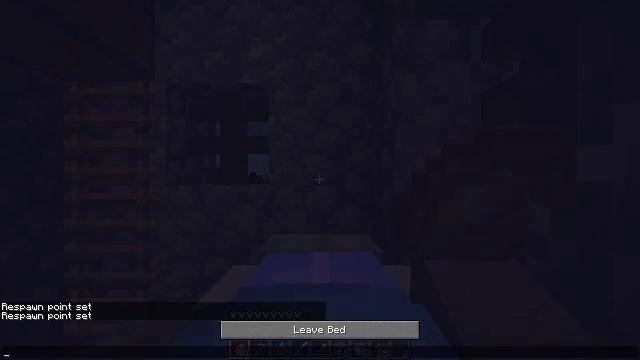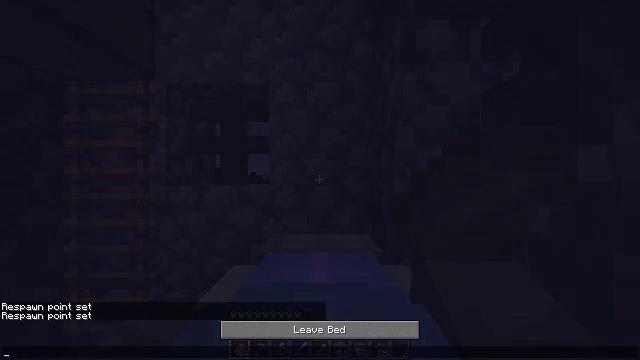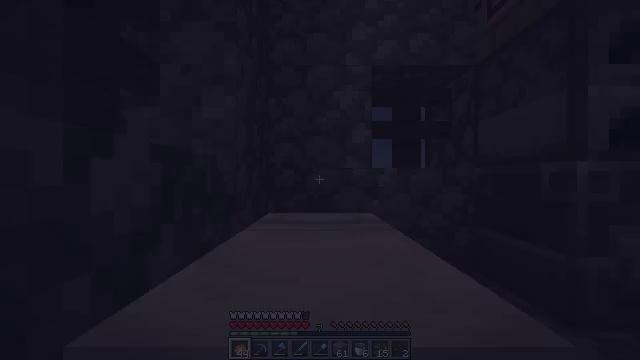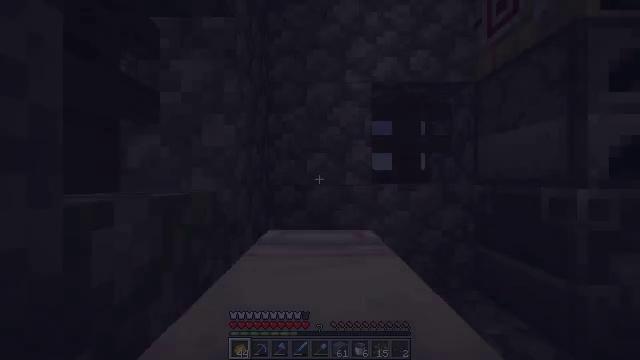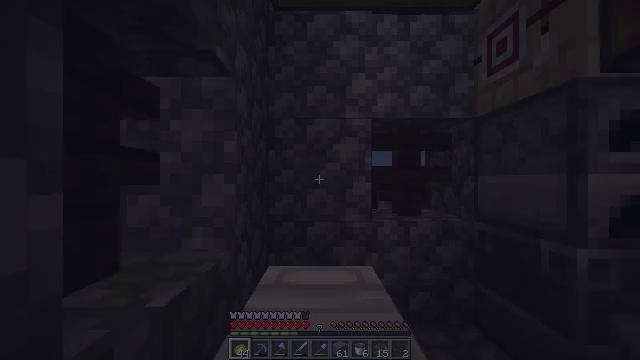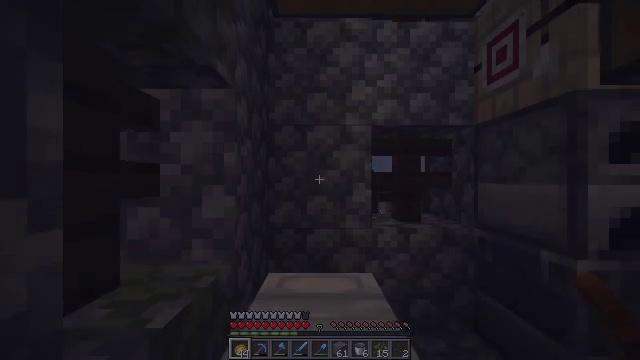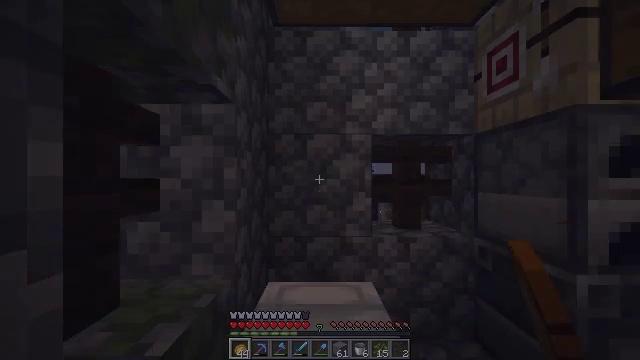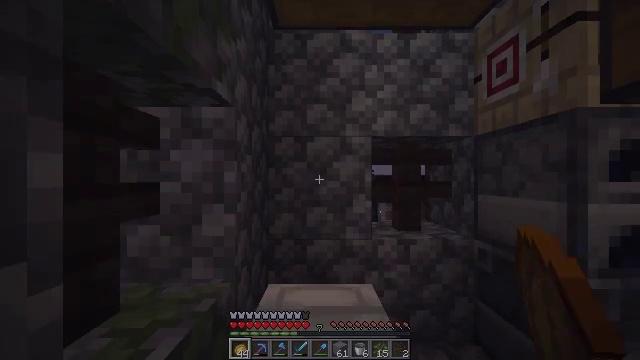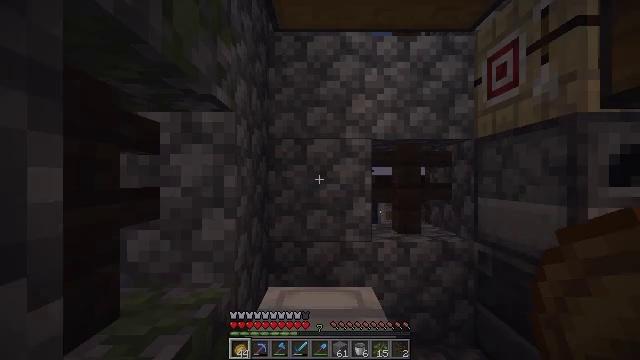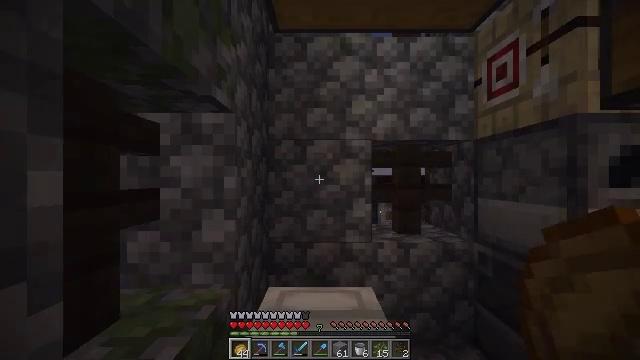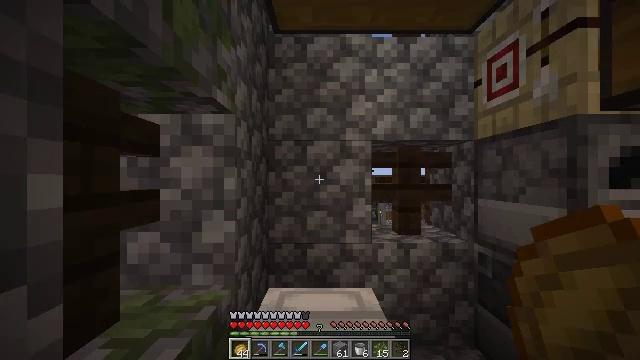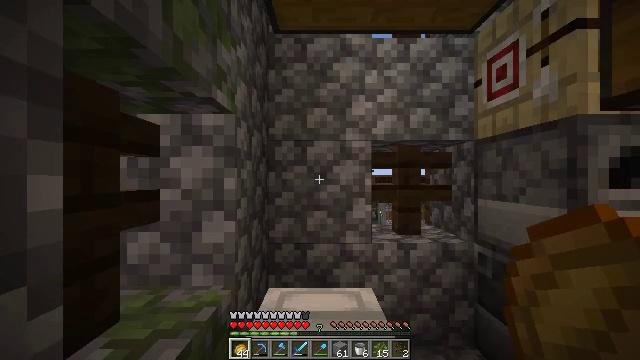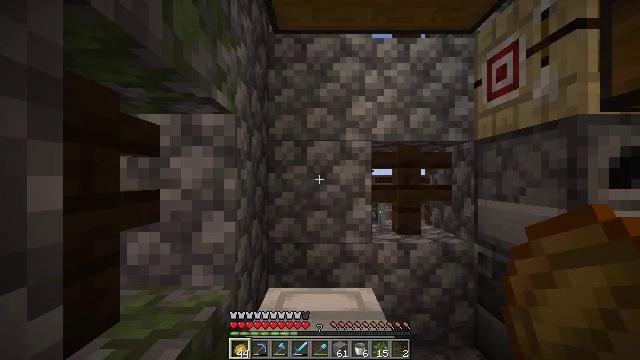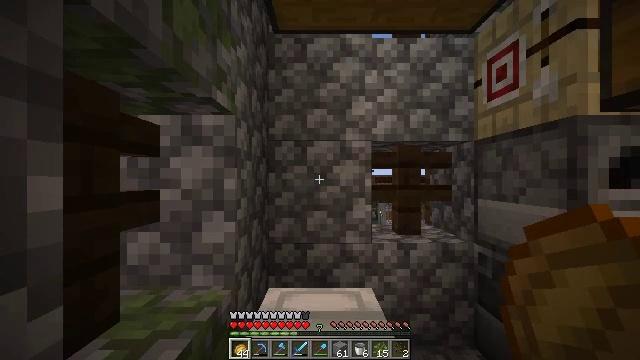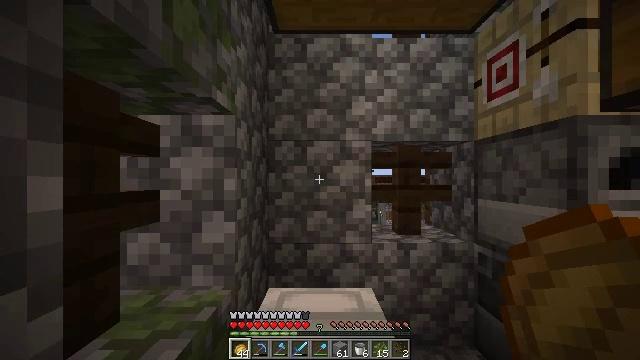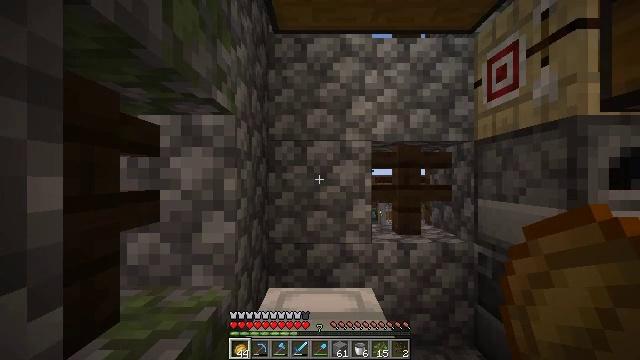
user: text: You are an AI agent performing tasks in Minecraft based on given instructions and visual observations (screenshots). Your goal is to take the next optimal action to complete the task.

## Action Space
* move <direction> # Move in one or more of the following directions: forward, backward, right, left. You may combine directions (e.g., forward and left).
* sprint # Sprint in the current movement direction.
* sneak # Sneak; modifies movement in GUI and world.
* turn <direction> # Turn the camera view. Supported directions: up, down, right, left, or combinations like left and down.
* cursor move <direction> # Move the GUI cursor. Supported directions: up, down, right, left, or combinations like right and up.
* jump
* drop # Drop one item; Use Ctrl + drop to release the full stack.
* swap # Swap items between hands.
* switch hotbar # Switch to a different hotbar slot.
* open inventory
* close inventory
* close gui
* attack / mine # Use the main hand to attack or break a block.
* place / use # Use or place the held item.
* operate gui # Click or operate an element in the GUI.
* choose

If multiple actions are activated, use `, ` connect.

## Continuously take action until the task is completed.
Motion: motion action
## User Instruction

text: Mine the brewing stand from your base.
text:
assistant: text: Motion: no_op
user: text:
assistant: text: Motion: no_op
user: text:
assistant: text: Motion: close gui
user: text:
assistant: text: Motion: no_op
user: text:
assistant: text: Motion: no_op
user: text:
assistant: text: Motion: no_op
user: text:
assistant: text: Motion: no_op
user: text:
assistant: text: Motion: no_op
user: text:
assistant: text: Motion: no_op
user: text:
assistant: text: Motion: no_op
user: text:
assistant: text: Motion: no_op
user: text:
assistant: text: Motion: no_op
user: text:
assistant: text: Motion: no_op
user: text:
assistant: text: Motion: no_op
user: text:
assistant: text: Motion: no_op
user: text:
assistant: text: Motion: no_op
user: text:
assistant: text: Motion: no_op
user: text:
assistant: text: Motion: no_op
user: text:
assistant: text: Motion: no_op
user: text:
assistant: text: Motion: no_op
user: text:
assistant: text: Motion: no_op
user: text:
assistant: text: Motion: no_op
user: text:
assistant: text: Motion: no_op
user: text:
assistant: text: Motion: no_op
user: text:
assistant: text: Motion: no_op
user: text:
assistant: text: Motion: no_op
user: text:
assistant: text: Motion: no_op
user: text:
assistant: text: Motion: no_op
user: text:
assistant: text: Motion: no_op
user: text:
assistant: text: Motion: no_op